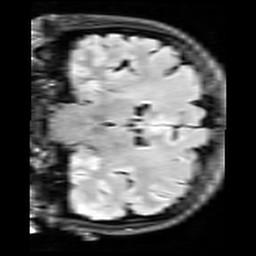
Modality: FLAIR
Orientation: coronal
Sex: female
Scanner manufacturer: siemens
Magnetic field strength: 3 T
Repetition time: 10 s
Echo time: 0.09 s